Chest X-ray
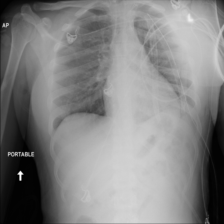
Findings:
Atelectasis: negative
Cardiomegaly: negative
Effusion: negative
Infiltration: negative
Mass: negative
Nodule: negative
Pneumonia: negative
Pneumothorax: negative
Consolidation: negative
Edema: negative
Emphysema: negative
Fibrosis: negative
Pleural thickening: negative
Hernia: negative